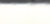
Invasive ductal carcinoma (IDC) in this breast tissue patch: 0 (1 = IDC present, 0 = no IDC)